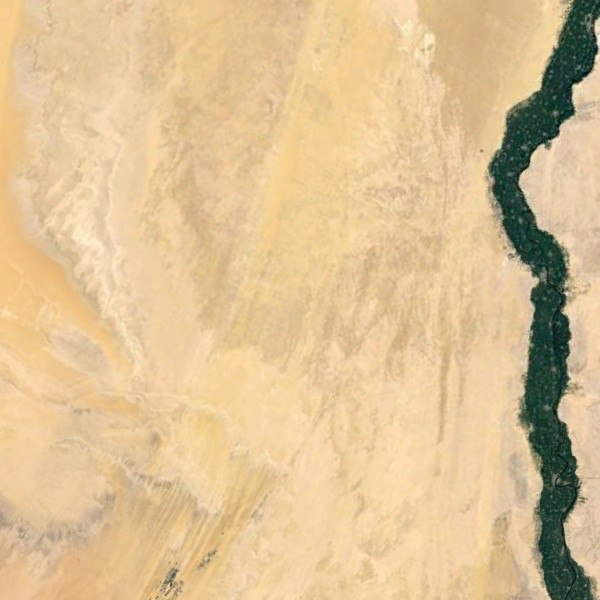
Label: Desert